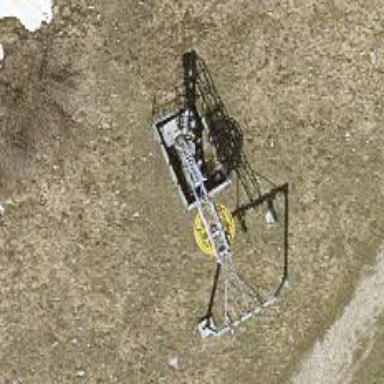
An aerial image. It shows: Pylon used for aerialway.